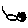
Label: cat